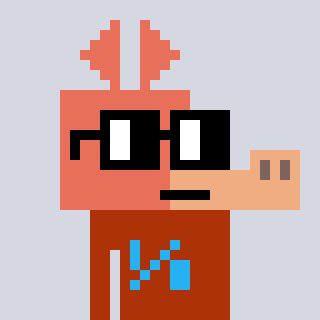
a pixel art character with square black glasses, a aardvark-shaped head and a hotbrown-colored body on a cool background